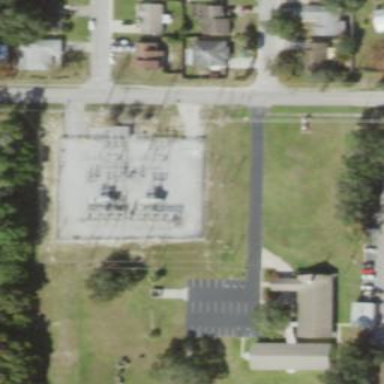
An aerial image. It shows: There is distribution substation enclosed by fence.